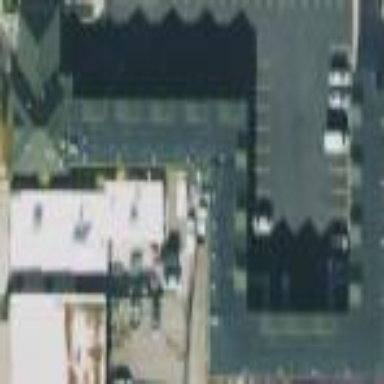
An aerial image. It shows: Building that is motel.